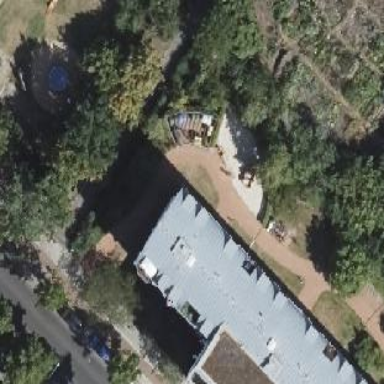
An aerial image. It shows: Apartments building with round-shaped roof.